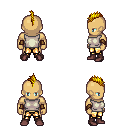
a pixel art fantasy rpg character, male body template, human, tanned skin, white sleeveless shirt, gold greaves, blonde mohawk hairstyle, cloth bracers, maroon shoes, four views (front, back, left, right), 2x2 character sprite sheet, small pixel art, hard edges, no anti-aliasing